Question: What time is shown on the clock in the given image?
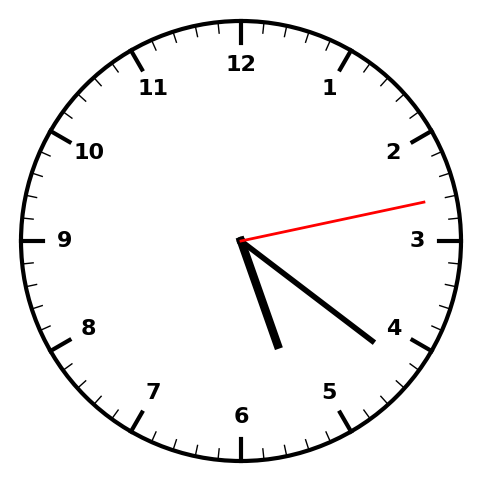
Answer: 05:21:13